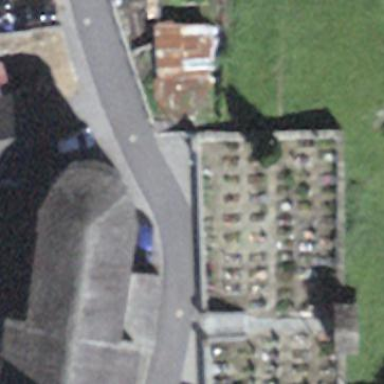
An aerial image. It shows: Cemetery.